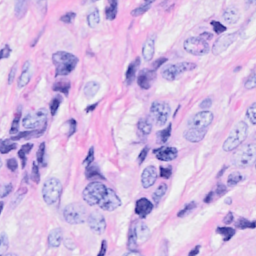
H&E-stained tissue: Breast